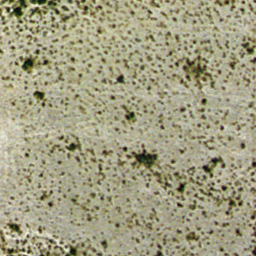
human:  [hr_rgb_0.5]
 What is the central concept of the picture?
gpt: chaparral